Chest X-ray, PA view. Patient: 43 years old, sex M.
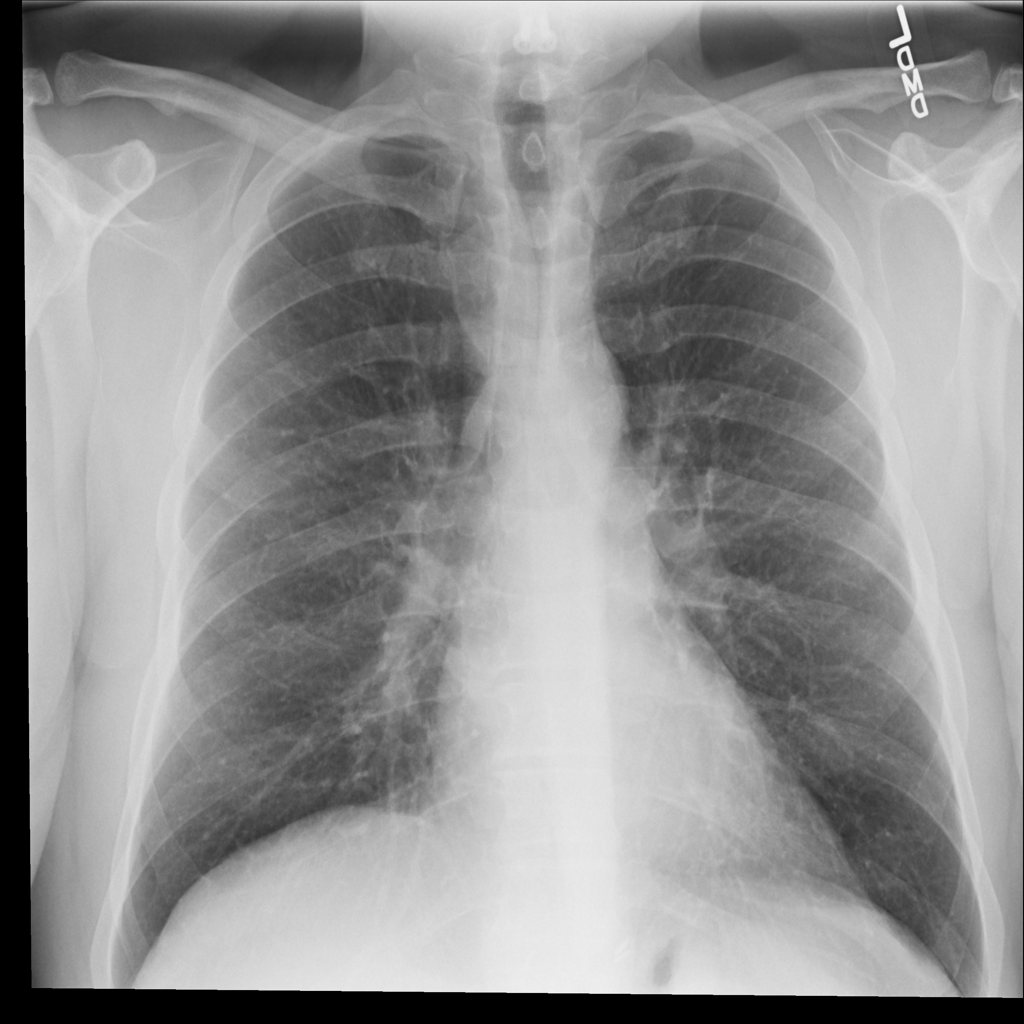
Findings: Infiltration